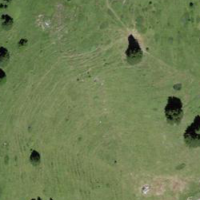
EUNIS habitat code: 26
Species observed at this site:
Lysandra coridon